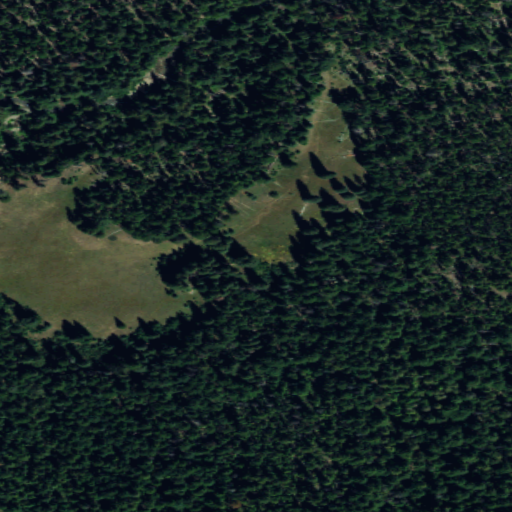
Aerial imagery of plain(s) in Washington named Strawberry Meadows containing evergreen forest, woody wetlands, and shrub